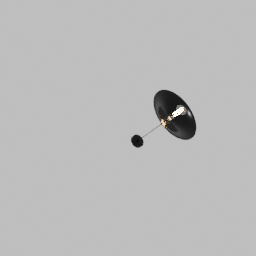
Label: lighting